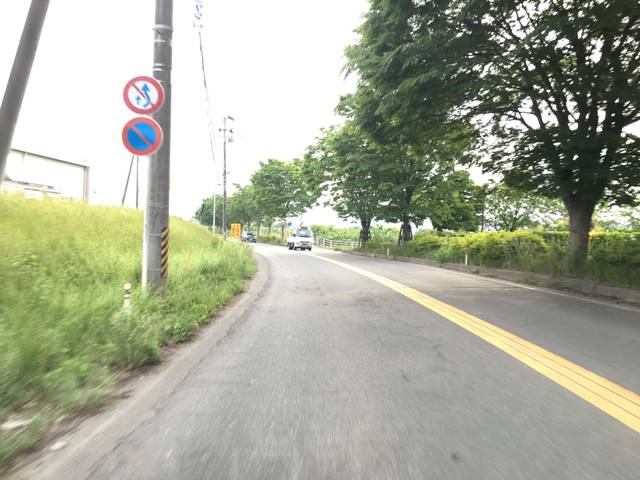
Region: Japan
Coordinates: 37.799, 140.501